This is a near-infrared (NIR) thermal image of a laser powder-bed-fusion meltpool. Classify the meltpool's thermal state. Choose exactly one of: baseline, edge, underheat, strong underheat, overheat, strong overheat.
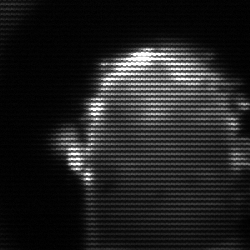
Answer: baseline